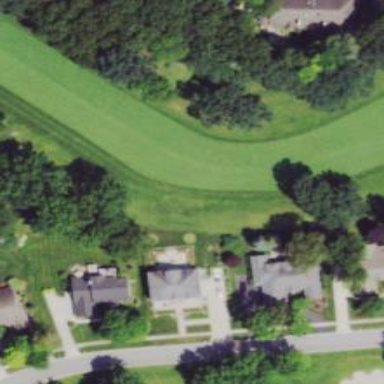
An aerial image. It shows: Golf hole.